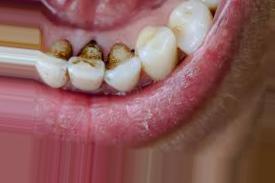
Condition: Tooth Discoloration